Aerial crown-view tile of a tropical tree (Barro Colorado Island, Panama), acquired 20240813:
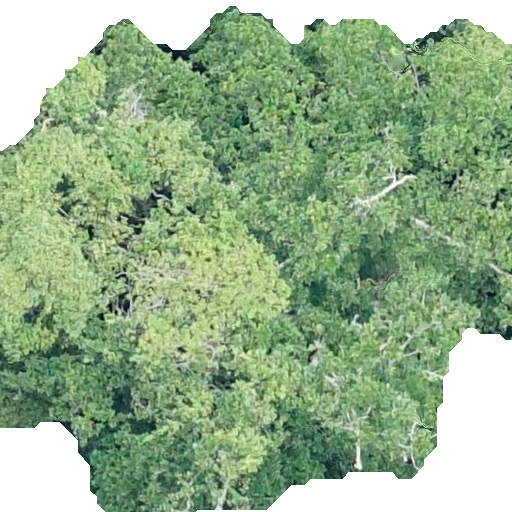
Species: Ficus insipida
GBIF accepted scientific name: Ficus insipida
Crown area: 388.321 m²